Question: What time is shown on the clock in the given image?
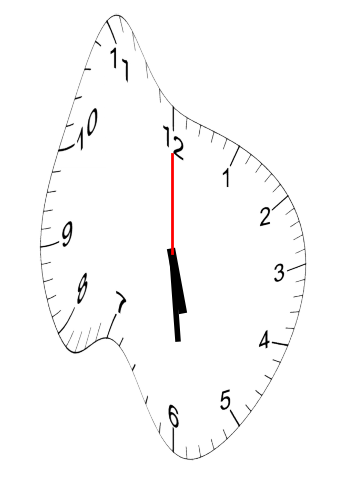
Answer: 05:29:00